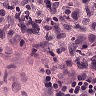
Metastatic tissue present: yes